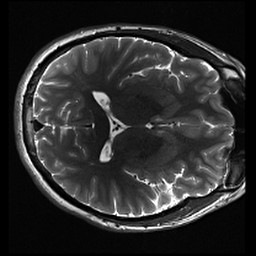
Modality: inplaneT2
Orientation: axial